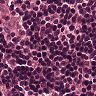
Metastatic tissue present: no